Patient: sex F, age 70
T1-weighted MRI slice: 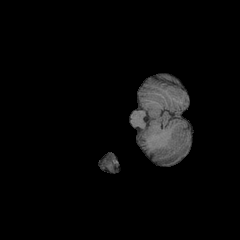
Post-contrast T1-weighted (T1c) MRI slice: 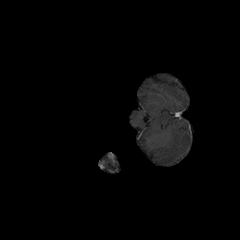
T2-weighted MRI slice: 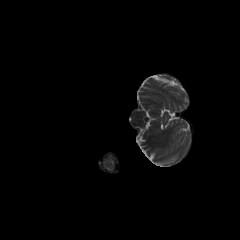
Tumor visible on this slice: no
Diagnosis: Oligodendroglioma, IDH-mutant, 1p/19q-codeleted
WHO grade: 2